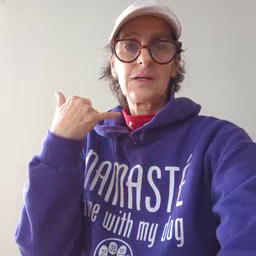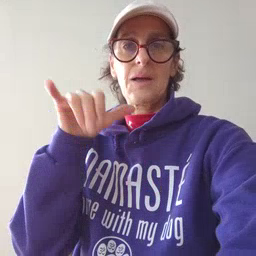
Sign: cowboy